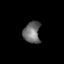
Tissue: prostate
Cell type: T cells
Senescence score: 0.3243
Nuclear area (px): 357
Mean DAPI intensity: 109.207